Question: I am doing a project in my programming class and I chose to do a sudoku solver. However I haven't done any algorithms before and found this quite a challenge. I have read some articles about solving sudoku, but I am struggling with the actual code-writing. Could anyone provide me with some help?
So my teacher insisted on me using double array (int[,] type) so I am trying to stick with it. The problem is I don't really get how to go back to try another thing or what I mean really how to backtrack. If anyone could help me with code (even in 3x3 sudoku), I would be really grateful.
Also just in case it's unclear what I want, I've uploaded explanatory pic

Really unclear thing is how do I code the third step (circled red).
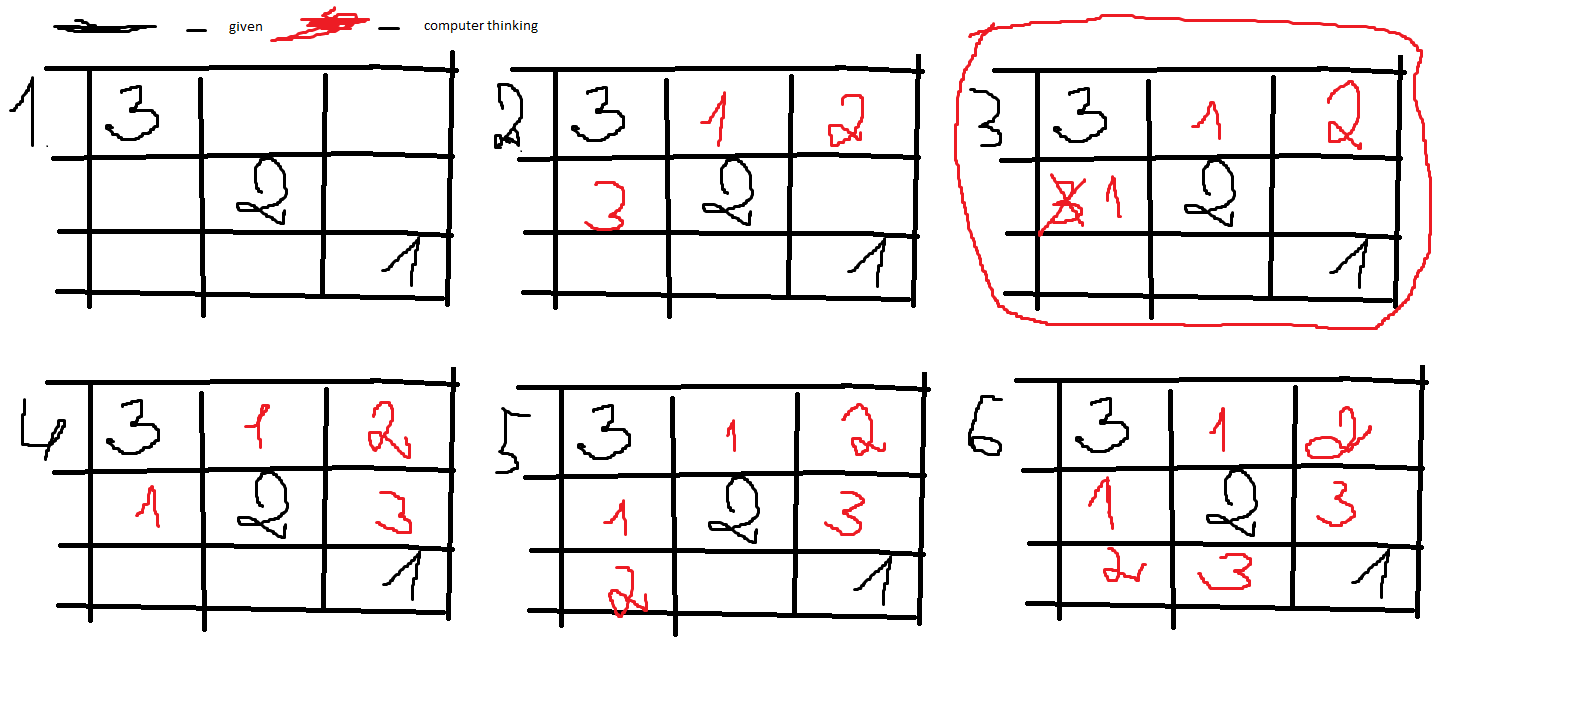
Answer: Simple Sudoku puzzles can be solved without any recursion. You go through each empty block and try to solve it. If it is the only block in
1. The row
2. or the column
3. or the block
Then you enter the number. You do this until your riddle is solved.
# Recursion kicks in!
However, if you stagnate and can't solve any more empty fields with this method, you have to go recursive. Pick the block that has the possible options, for example a block where only 3 numbers are possible. Perform a recursion on those 3 numbers, trying each one. Then, try again by the method described above. When you stagnate again, make another step in recursion.
Many of your recursion cases will end up in a Sudoku riddle that is wrong (i.e. not solvable). You just ignore them. One of these cases will solve it.
# Pseudo code
I'll try to mediate the idea here, not just paste a bunch of code. You should be able to solve this. It's a brain teaser, but possible
'''
function Solve(grid)
while
SolveByLogic(grid)
if (grid is not solved)
cell = find cell with the least possible options
for each of this option
try to => Solve(grid)
next
end
wend
end
function SolveByLogic(grid)
// Try to solve it by pure logic
while
foundAny = false
for each empty cell
if (cell is the only empty cell in row)
cell = what's left in that row
foundAny = true
else if (cell is the only empty cell in column)
cell = what's left in that column
foundAny = true
else if (cell is the only empty cell in grid)
cell = what's left in that grid (by grid I mean the 3x3 grid)
foundAny = true
next
if (foundAny == false) return //No more logic solving possible
wend
end
'''
This is not a complete algorithm that you can just convert into your language and use! But it should give you the idea that you need in order to solve this!
Good luck :)